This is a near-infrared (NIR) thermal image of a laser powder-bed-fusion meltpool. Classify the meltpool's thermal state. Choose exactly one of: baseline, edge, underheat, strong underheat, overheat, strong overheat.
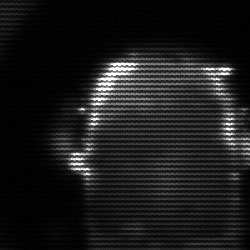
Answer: baseline